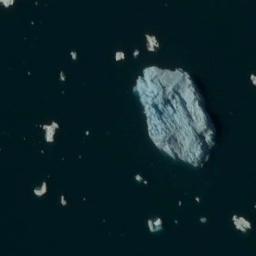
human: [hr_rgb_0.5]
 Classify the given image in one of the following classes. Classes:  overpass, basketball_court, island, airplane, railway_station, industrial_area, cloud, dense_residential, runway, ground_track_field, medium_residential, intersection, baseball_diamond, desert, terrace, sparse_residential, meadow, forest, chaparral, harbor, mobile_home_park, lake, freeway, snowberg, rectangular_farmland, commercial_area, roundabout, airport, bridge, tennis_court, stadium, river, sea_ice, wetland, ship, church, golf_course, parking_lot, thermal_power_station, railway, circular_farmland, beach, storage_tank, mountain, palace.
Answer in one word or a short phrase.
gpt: sea_ice